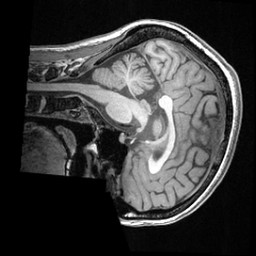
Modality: T1w
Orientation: sagittal
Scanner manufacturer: ge
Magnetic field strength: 3 T
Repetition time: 0.008572 s
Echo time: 0.003384 s